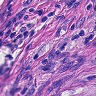
Metastatic tissue present: yes